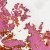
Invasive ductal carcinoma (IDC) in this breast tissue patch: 0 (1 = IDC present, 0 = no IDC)